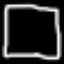
Label: square